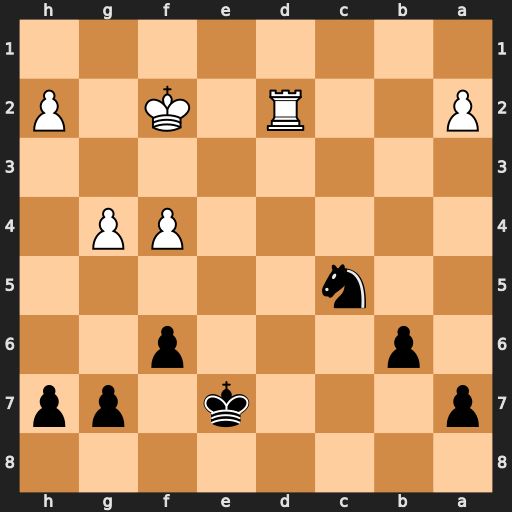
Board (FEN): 8/p3k1pp/1p3p2/2n5/5PP1/8/P2R1K1P/8
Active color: b
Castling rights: -
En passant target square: -
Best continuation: Ne4+ Ke2 Nxd2